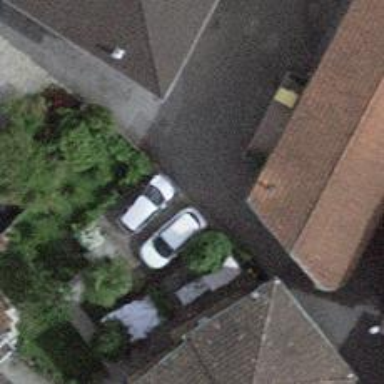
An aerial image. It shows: Alley classified as service road.